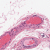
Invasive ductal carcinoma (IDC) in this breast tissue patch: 0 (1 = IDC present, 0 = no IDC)